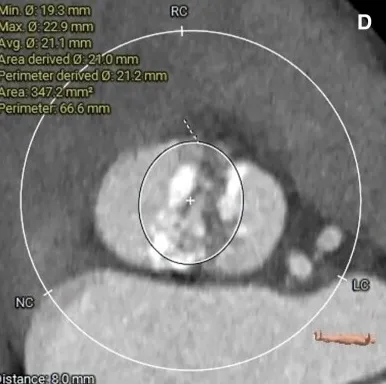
Aortic computer tomography before transcatheter aortic valve replacement. Calcification is mainly distributed at the bottom of the right coronary cusp and non-coronary cusp, extending into the middle of the valve leaflet, left coronary sinus leaflet, and at the confluence of the two sinuses. 8 mm above the annulus.
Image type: radiology (ct)